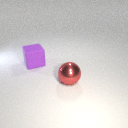
large purple rubber cube behind large red metal sphere